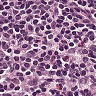
Metastatic tissue present: no